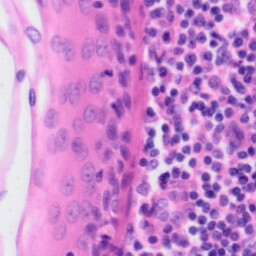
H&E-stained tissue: Tonsil